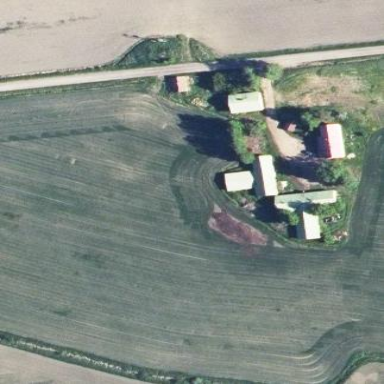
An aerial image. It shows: Farmyard area.